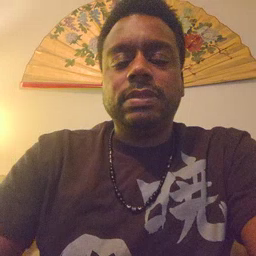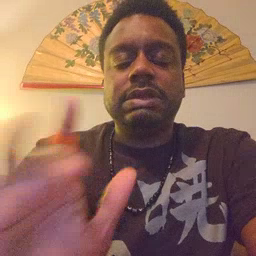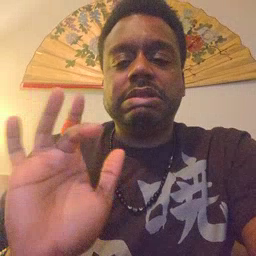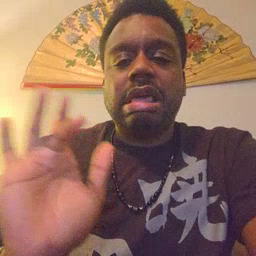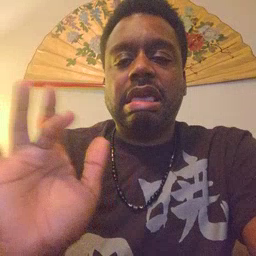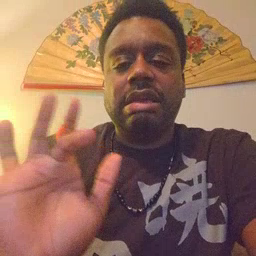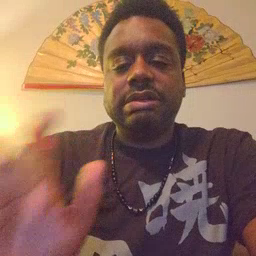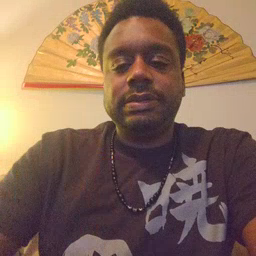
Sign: yucky